Question: I have created 2 objects:
'''
NSNumber * index1 = [[[NSNumber alloc] initWithInt:0 autorelease];
NSNumber * index2 = [[[NSNumber alloc] initWithInt:0 autorelease];
'''
and put a breackpoint after the allocation, but INCREDIBLY i see the same address for the two objects:

and [index1 isEqual: index2] return always TRUE
??? why?
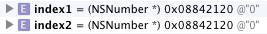
Answer: It's an internal optimisation. NSNumbers are immutable, so, to save space, if you ask for an NSNumber representation of 0 (and some other small constants) you always get back the same object.